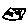
Label: square